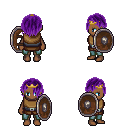
a pixel art fantasy rpg character, female body template, human, dark skin, leather chest armor, teal pants, purple bangs hairstyle, gold tiara, shield, four views (front, back, left, right), 2x2 character sprite sheet, small pixel art, hard edges, no anti-aliasing